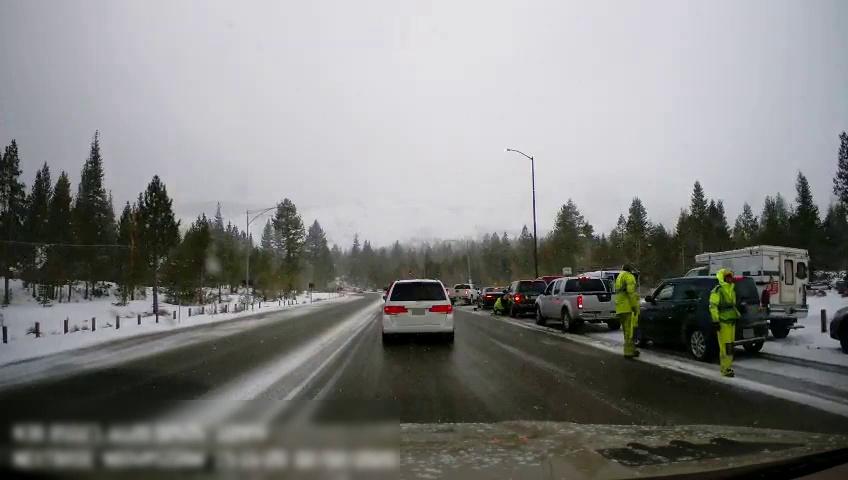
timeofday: Day
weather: Snowy
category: Drivable Space
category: Vehicles | Van
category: Vehicles | SUV
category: Vehicles | Truck
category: Vehicles | Car
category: Pedestrians
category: Pedestrians
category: Vehicles | Truck
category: Vehicles | Truck
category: Vehicles | SUV
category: Vehicles | Truck
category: Pedestrians
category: Vehicles | Car
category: Vehicles | Truck
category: Vehicles | Truck
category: Lanes | Alternate Lane
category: Lanes | Current Lane
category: Lanes | Alternate Lane
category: Traffic | Signs